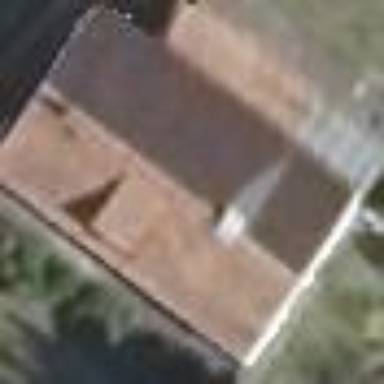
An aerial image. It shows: House with flat roof.